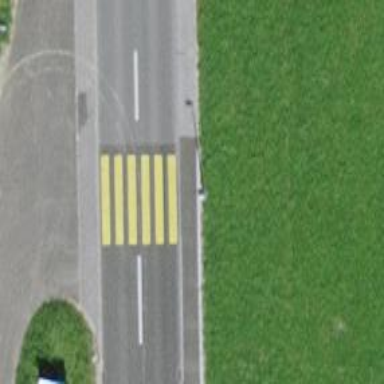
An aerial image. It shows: Pedestrian crossing with zebra markings on the footway.